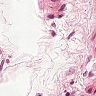
Metastatic tissue present: no